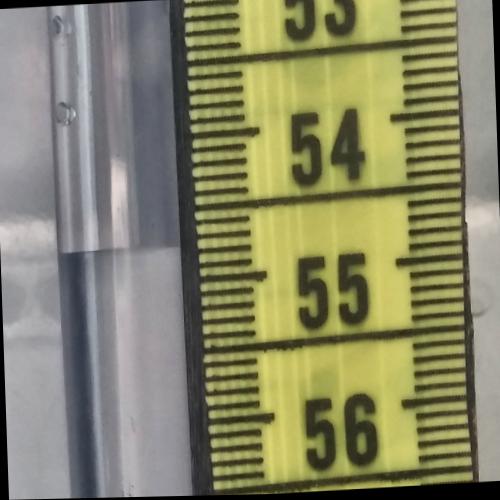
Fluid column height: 54.8 cm